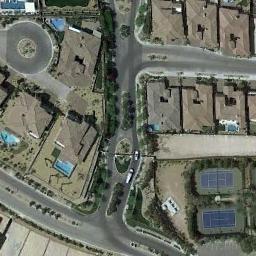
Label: tennis_court